Field crop: maize
Growth stage: 1
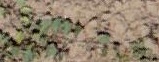
Species: convolvulus